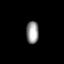
Tissue: lung
Cell type: Myeloid cells
Senescence score: 0.2085
Nuclear area (px): 272
Mean DAPI intensity: 152.29